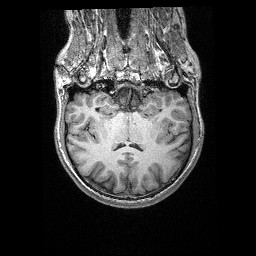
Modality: T1w
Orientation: sagittal
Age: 28
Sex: male
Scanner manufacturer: siemens
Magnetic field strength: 3 T
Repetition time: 2.4 s
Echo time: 0.03 s